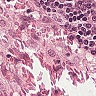
Metastatic tissue present: no